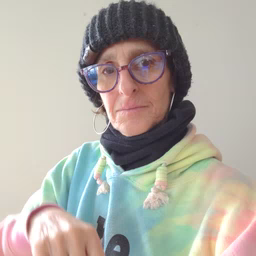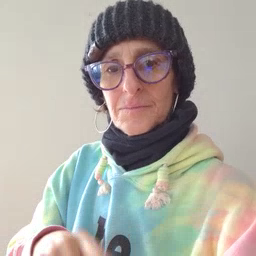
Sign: where